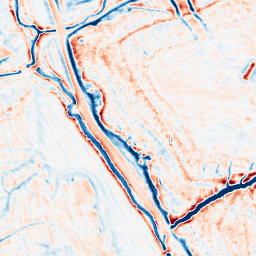
Category: edge_preserving
Decomposition family: bilateral
Decomposition parameters: d: 15
sigma_color: 100
sigma_space: 25
Upsampling method: bspline
Upsampling parameters: scale: 2
Upsampling scale: 2